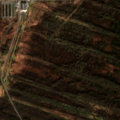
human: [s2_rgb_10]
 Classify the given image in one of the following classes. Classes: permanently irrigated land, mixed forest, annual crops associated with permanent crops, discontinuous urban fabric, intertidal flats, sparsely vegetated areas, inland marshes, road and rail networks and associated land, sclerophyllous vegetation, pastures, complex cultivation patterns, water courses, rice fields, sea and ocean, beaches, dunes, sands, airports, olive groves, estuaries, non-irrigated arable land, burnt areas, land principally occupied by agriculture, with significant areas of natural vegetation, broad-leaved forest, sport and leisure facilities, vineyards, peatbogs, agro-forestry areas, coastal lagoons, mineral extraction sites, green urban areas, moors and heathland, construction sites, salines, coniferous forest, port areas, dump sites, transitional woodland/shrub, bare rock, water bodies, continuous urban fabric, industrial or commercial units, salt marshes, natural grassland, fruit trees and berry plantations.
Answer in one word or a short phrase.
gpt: mineral extraction sites, broad-leaved forest, coniferous forest, peatbogs